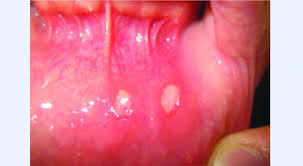
Condition: Mouth Ulcer